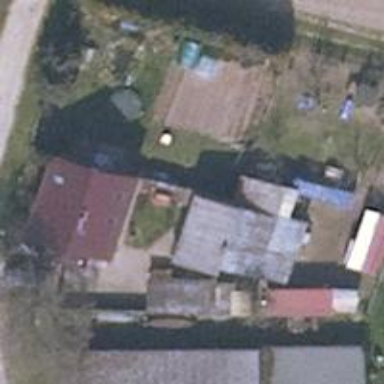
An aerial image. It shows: Farmyard area.